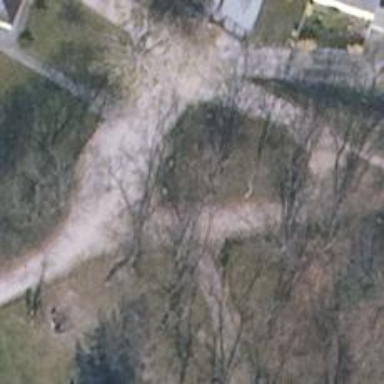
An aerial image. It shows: Residential road with compacted surface. There is no sidewalk along the road.